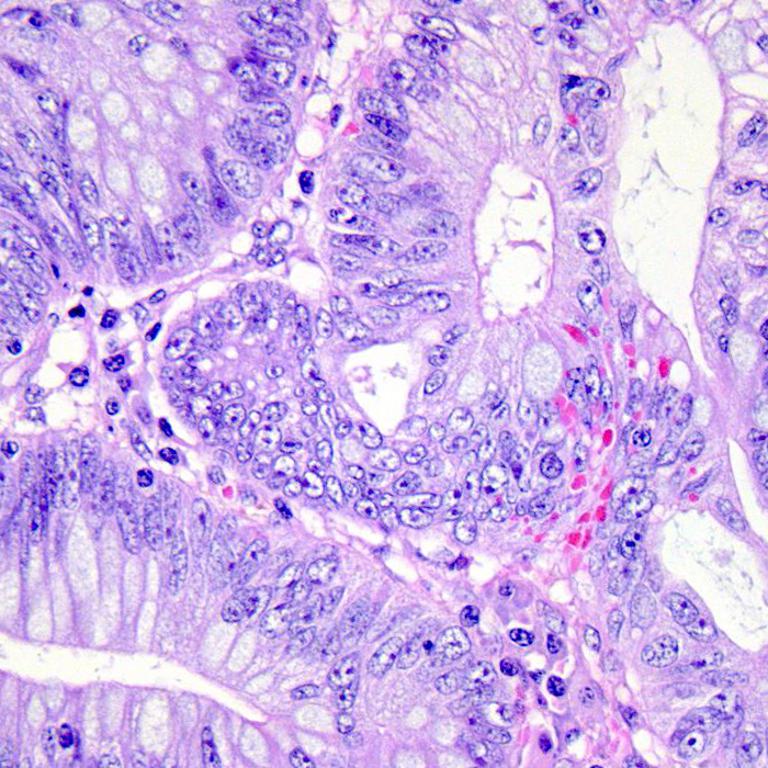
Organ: colon
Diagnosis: adenocarcinomas